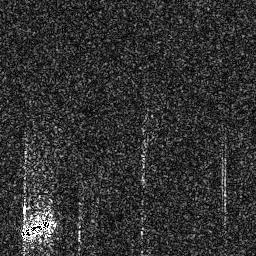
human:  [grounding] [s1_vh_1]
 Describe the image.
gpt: In the satellite image, there is  <ref>1 medium ship </ref> <box>[[6, 83, 19, 93, 0]]</box> located at bottom left.